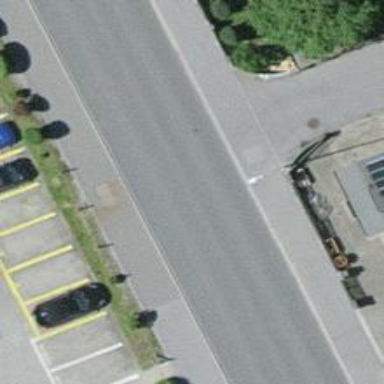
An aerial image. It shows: Platform for public transport is situated by the road.